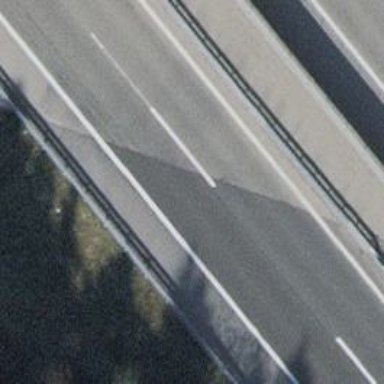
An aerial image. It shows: Asphalt motorway.